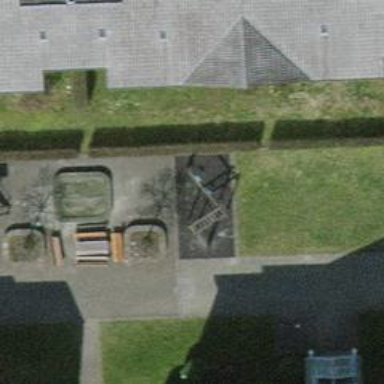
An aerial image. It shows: Playground area for leisure activities on the land.